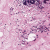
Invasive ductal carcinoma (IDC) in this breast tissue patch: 0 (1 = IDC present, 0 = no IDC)